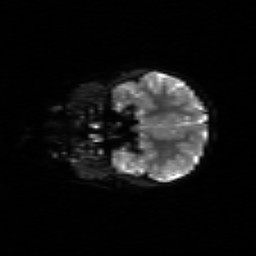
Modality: sbref
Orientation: coronal
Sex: female
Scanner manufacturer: siemens
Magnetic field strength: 3 T
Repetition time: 5 s
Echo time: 0.071 s